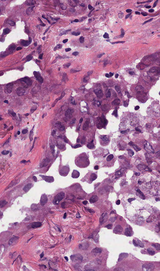
Tumor epithelial tissue: yes
Tumor-associated stroma tissue: yes
Normal tissue: no